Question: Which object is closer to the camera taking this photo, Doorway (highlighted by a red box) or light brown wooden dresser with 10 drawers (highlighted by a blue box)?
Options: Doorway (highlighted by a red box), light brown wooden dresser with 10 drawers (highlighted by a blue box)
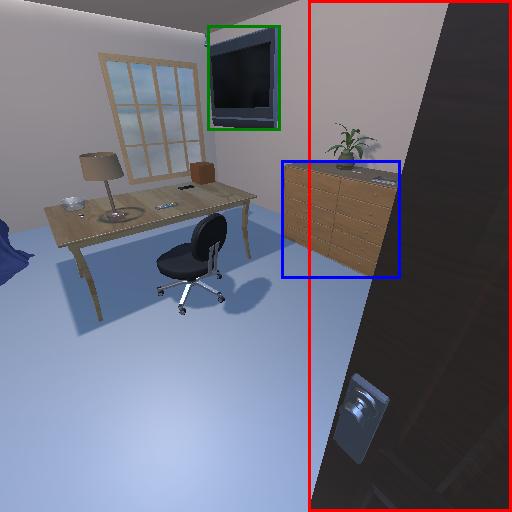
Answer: Doorway (highlighted by a red box)